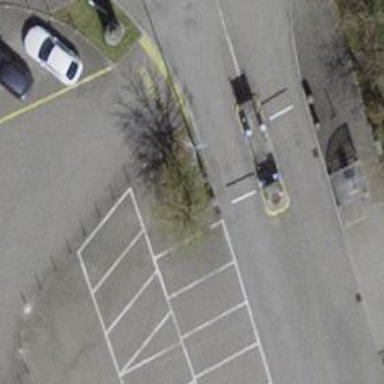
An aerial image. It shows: Lift gate barrier.